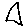
Label: triangle